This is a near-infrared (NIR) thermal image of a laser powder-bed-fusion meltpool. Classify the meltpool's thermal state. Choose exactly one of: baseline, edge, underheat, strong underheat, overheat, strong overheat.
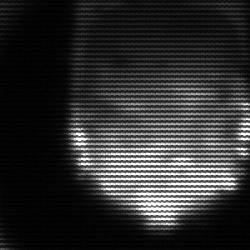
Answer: edge